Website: crate-barrel
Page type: newsletter-management
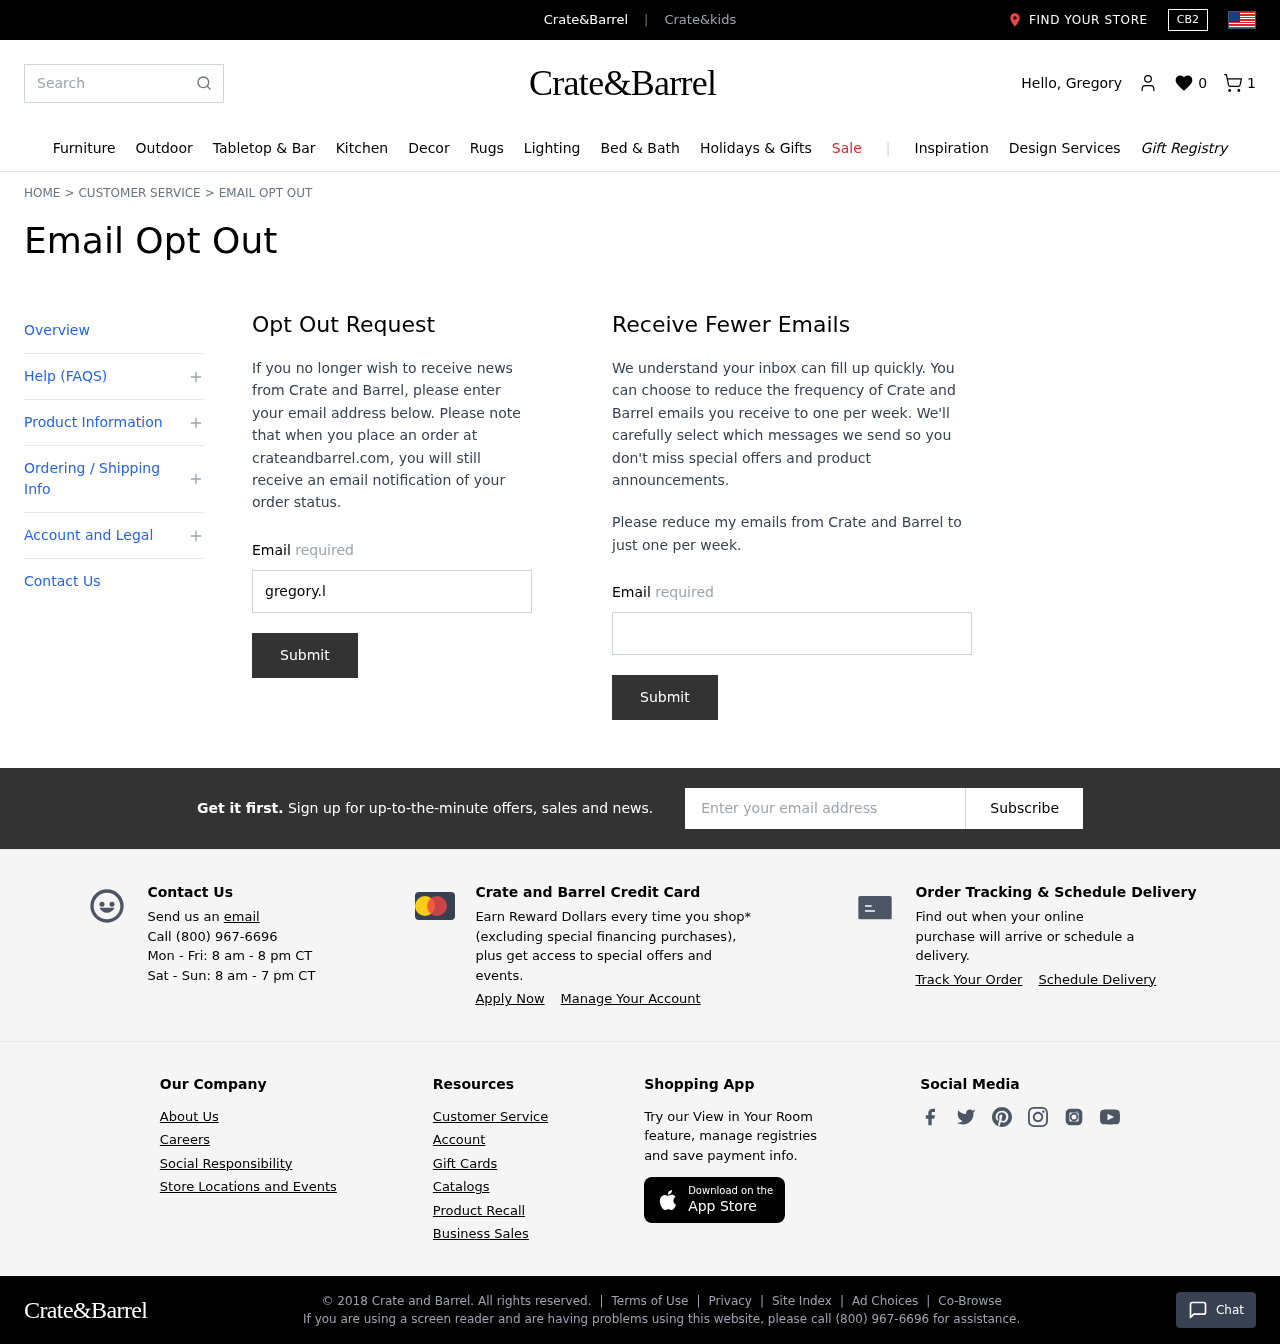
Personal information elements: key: PII_EMAIL
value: gregory.lopez@hotmail.com
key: PII_EMAIL2
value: gregory.lopez@hotmail.com
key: PII_EMAIL3
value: gregory.lopez@hotmail.com
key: PII_FIRSTNAME
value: Gregory
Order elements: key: ORDER_NUM_ITEMS
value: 1
Search elements: key: HEADER_SEARCH
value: Search
Other elements: key: WISHLIST_COUNT
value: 0